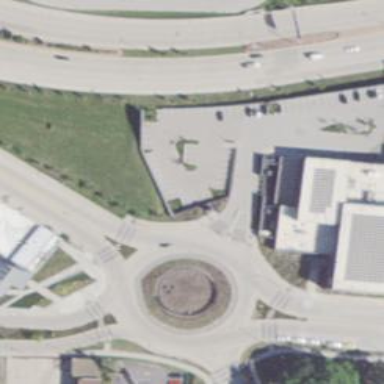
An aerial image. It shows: Footway located on traffic island.